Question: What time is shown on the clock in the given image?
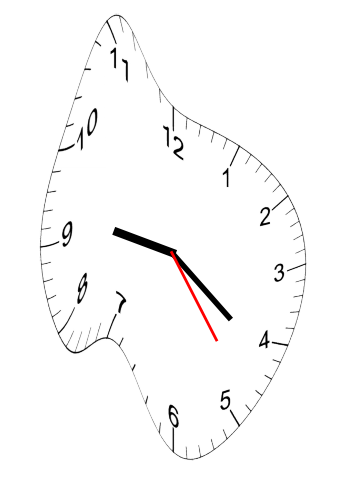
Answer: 09:21:24